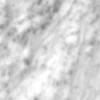
Label: no_change